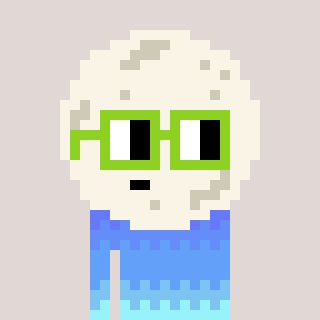
a pixel art character with square light green glasses, a moon-shaped head and a darkbrown-colored body on a warm background